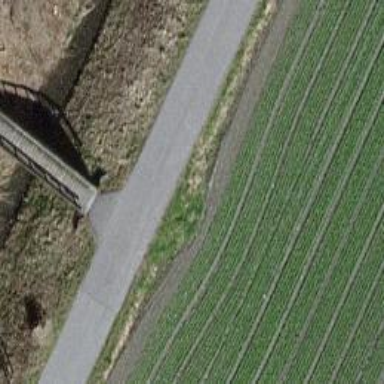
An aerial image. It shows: Unclassified road with paved surface.